Question: I am having two problems regarding compiling and running an Eclipse java project from command line. This works fine when I am just running from the eclipse IDE. I tried googling but couldn't really get the thing working. Any help is much appreciated.
Problem 1: When I try to compile from a location different from the directory where the .java file is, it throws the error "". But if I migrate to this directory then it compiles.
The command that I was giving is (when in some other directory):
The command that I was giving when in XYZ directory:
This generated two .class files myfile.class and Testing_Thread.class(I guess this because I have a thread in my code)
Problem 2: After I have compiled by going to its directory, when I try to run the program, I get the error "" even when I am trying to run from the XYZ directory. I get the same error when I try to run from some other place also.
The command that I was giving when in XYZ directory:
The command that I was giving when in some other place:
I am also attaching a hierarchy of my directory structure if it is of any help:

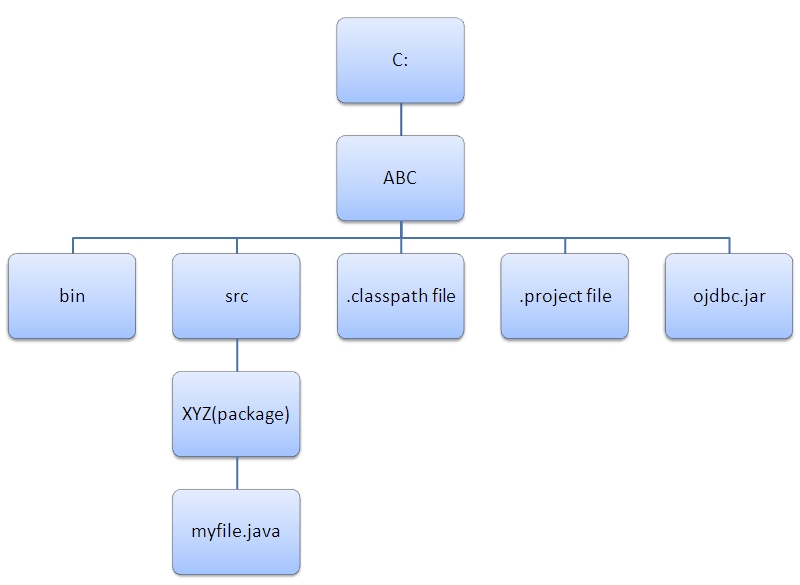
Answer: These examples assume the following source structure:
'''
C: emp\compile-test\src\c\D.java
'''
Where D.java is:
'''
package a.b.c;
public class D { }
'''
The first problem, , is because it is not correct to use the 'cp' command line option to point to your source code.
'''
C: emp\compile-test\src>javac -cp c: emp\compile-test\src\c D.java
javac: file not found: D.java
Usage: javac <options> <source files>
use -help for a list of possible options
'''
This should instead be the following, where 'javac' is run from your source folder, and we can use relative paths to the source files (NOTE - 'javac' is run from the source folder here):
'''
C: emp\compile-test\src>javac a\c\D.java
'''
Or this, where we specify full paths to the source files, and 'javac' can be run from anywhere (NOTE - 'javac' is run from 'C:\' here):
'''
C:\>javac temp\compile-test\src\c\D.java
'''
Both of the above options will result in your class files being created in the same folder as the source. I.e.:
'''
C: emp\compile-test\src\c\D.class
'''
For the second problem, if you try and run a class that has a package name from 'inside' the package, this will result in the name being wrong (NOTE - 'java' being run from 'inside' the package here):
'''
C: emp\compile-test\src\c>java D
Exception in thread "main" java.lang.NoClassDefFoundError: D (wrong name: a/b/c/D)
at java.lang.ClassLoader.defineClass1(Native Method)
at java.lang.ClassLoader.defineClassCond(ClassLoader.java:631)
at java.lang.ClassLoader.defineClass(ClassLoader.java:615)
at java.security.SecureClassLoader.defineClass(SecureClassLoader.java:141)
at java.net.URLClassLoader.defineClass(URLClassLoader.java:283)
at java.net.URLClassLoader.access$000(URLClassLoader.java:58)
at java.net.URLClassLoader$1.run(URLClassLoader.java:197)
at java.security.AccessController.doPrivileged(Native Method)
at java.net.URLClassLoader.findClass(URLClassLoader.java:190)
at java.lang.ClassLoader.loadClass(ClassLoader.java:306)
at sun.misc.Launcher$AppClassLoader.loadClass(Launcher.java:301)
at java.lang.ClassLoader.loadClass(ClassLoader.java:247)
Could not find the main class: D. Program will exit.
'''
To run the 'D' class, you should be at the package 'root', and supply the <URL>. I.e.:
'''
C: emp\compile-test\src>java a.b.c.D
Exception in thread "main" java.lang.NoSuchMethodError: main
'''
Note I get an exception as the 'D' class doesn't have a main method, and so cannot be run. To fix, we add a main method:
'''
package a.b.c;
public class D {
public static void main(String[] args) {
System.out.println("main");
}
}
'''
and re-run:
'''
C: emp\compile-test\src>java a.b.c.D
main
'''